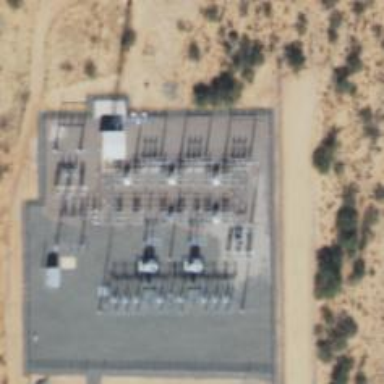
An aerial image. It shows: Switch used for power control.